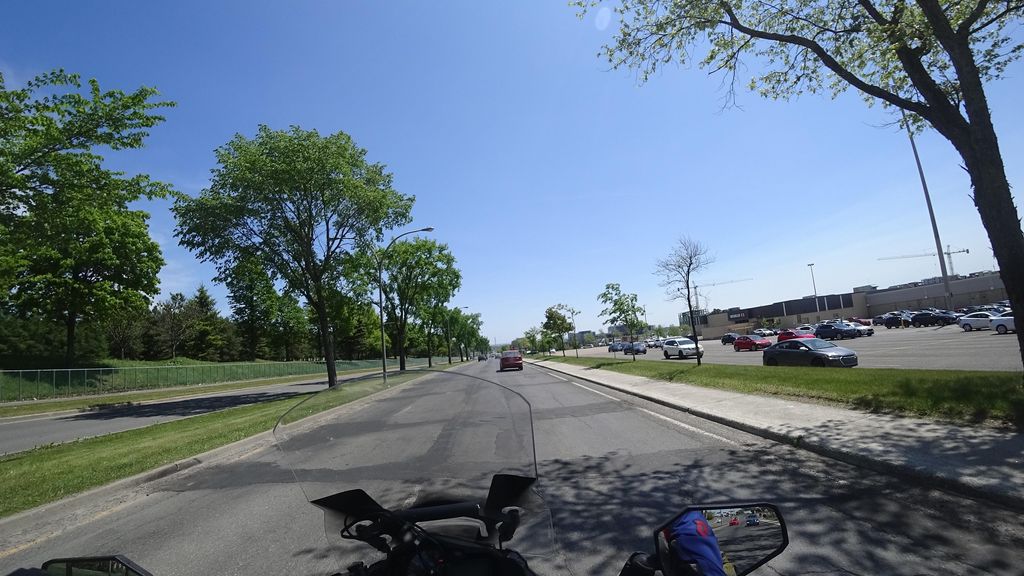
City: quebec_city